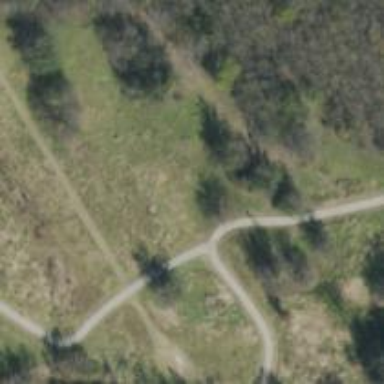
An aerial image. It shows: Disc golf course.